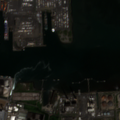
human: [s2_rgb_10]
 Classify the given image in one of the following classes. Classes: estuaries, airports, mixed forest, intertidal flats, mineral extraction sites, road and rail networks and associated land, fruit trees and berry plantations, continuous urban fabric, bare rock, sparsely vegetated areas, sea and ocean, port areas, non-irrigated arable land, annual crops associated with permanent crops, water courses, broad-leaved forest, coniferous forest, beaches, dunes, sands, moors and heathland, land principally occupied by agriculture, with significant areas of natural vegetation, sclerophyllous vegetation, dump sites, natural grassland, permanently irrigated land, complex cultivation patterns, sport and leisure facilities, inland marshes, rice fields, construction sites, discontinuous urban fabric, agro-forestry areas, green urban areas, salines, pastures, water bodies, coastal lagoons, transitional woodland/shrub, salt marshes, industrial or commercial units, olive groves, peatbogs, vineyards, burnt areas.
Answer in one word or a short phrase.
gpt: industrial or commercial units, port areas, estuaries, sea and ocean